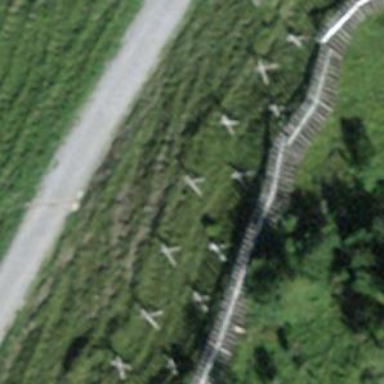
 designed to mitigate snow accumulations in specific area."